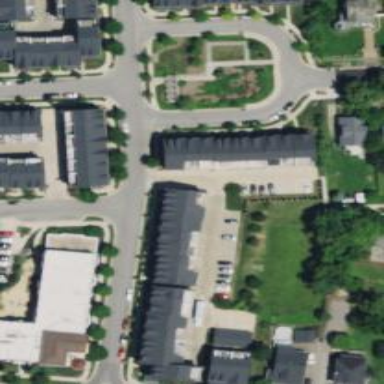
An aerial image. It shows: Alleyway designated as service road.